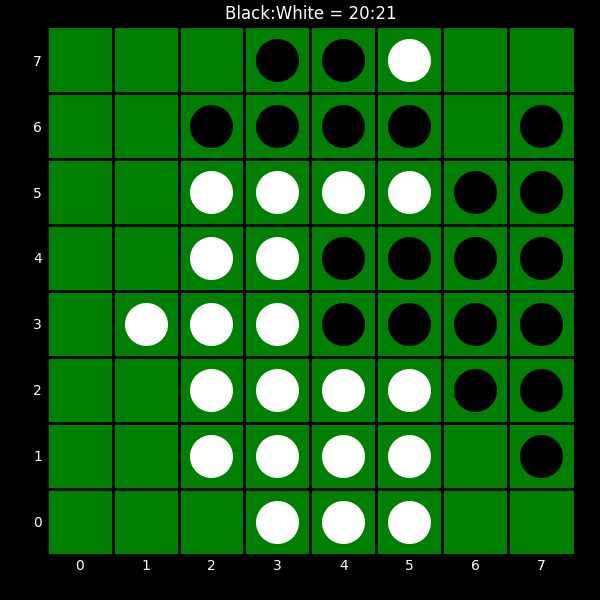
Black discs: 20
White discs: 21